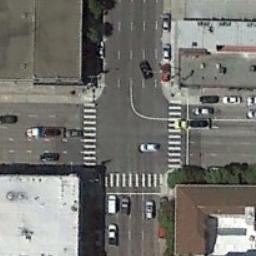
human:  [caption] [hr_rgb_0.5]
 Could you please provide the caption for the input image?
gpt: An intersection with normal traffic is between some buildings .

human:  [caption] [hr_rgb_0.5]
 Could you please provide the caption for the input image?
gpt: There are many different shapes of buildings beside the intersection .

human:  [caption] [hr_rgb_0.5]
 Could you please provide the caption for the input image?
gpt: There are only a few cars at the intersection .

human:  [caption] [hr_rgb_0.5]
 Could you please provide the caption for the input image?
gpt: There are many moving and waiting vehicles on the road at the intersection, Many buildings and some trees around the intersection .

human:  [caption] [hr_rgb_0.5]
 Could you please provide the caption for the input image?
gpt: An intersection beside a white building and a brown building .